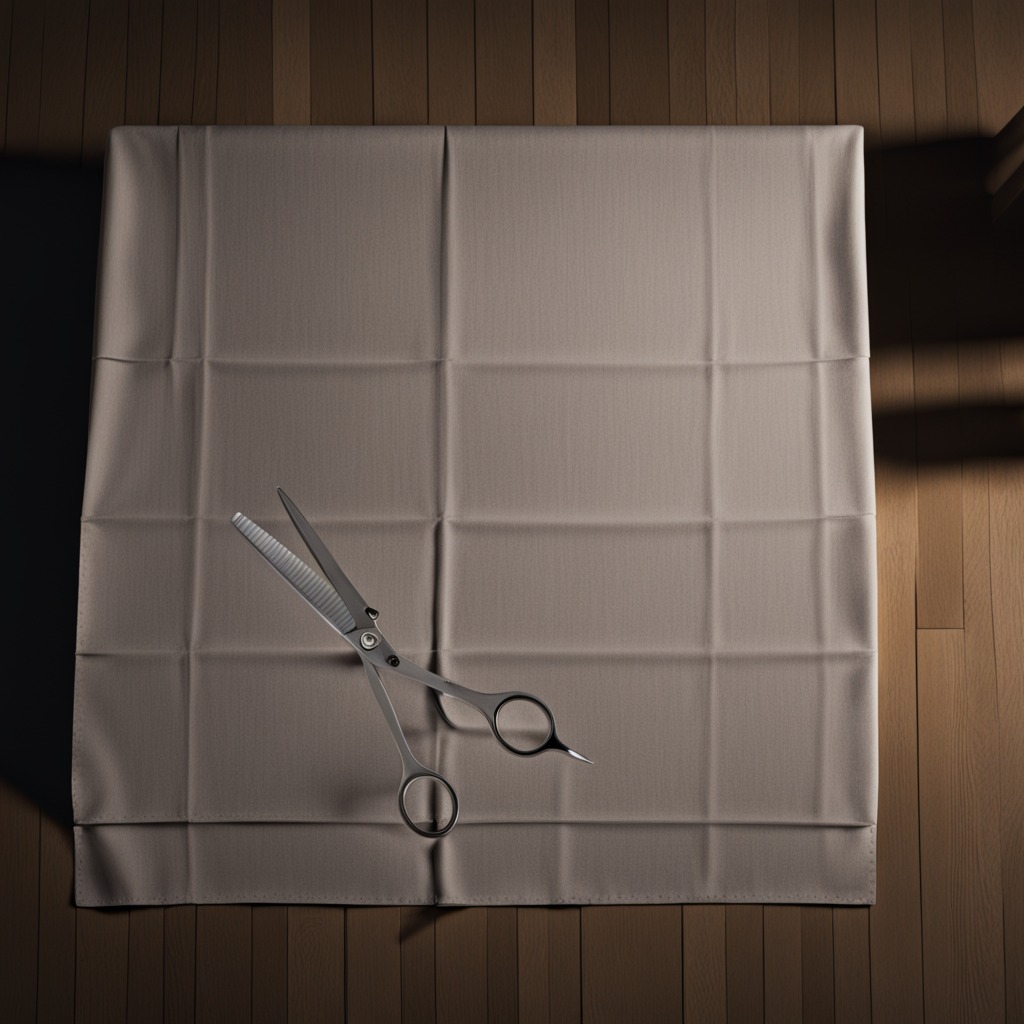
A scissor is lying on a wooden table.